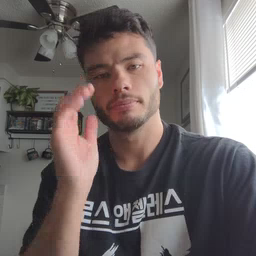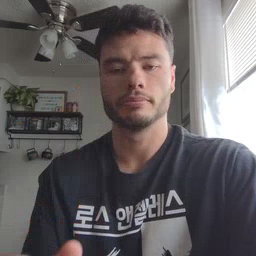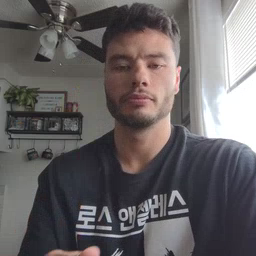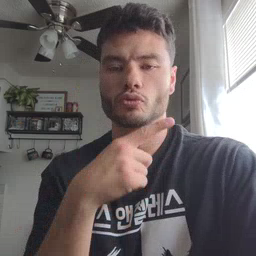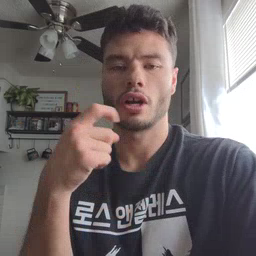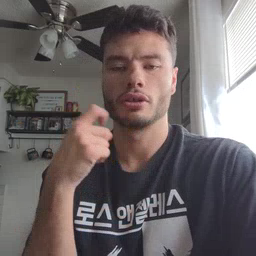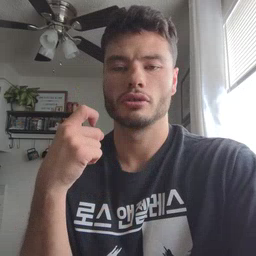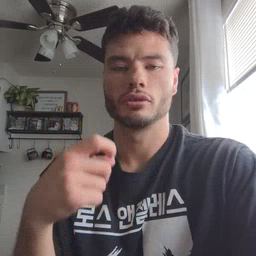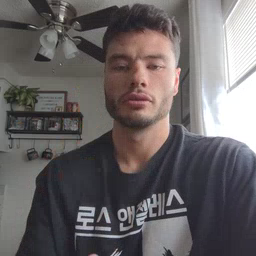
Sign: dryer